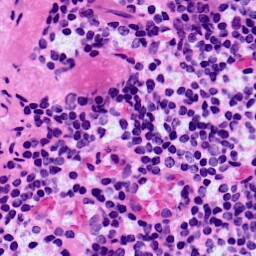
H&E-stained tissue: LymphNode